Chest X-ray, PA view. Patient: 32 years old, sex F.
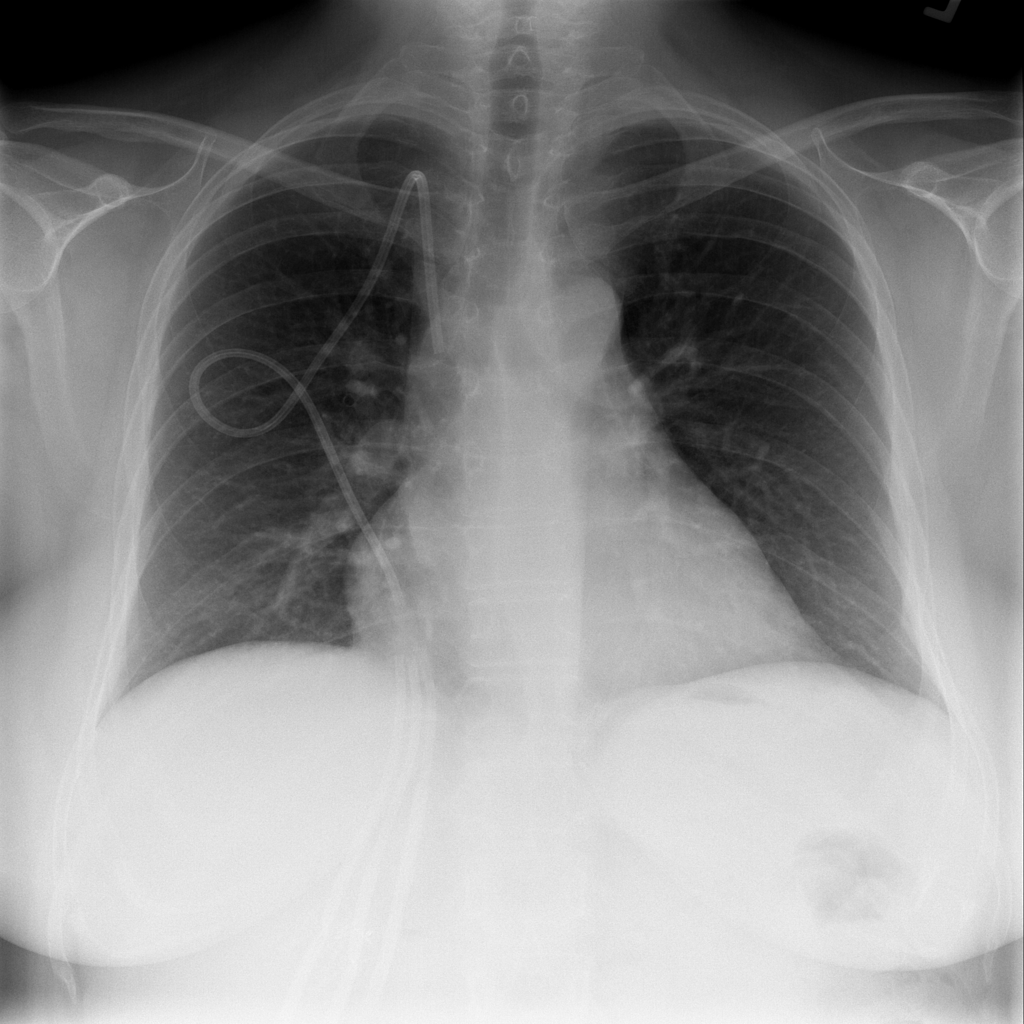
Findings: No Finding